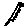
Label: zigzag